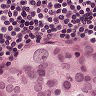
Metastatic tissue present: yes